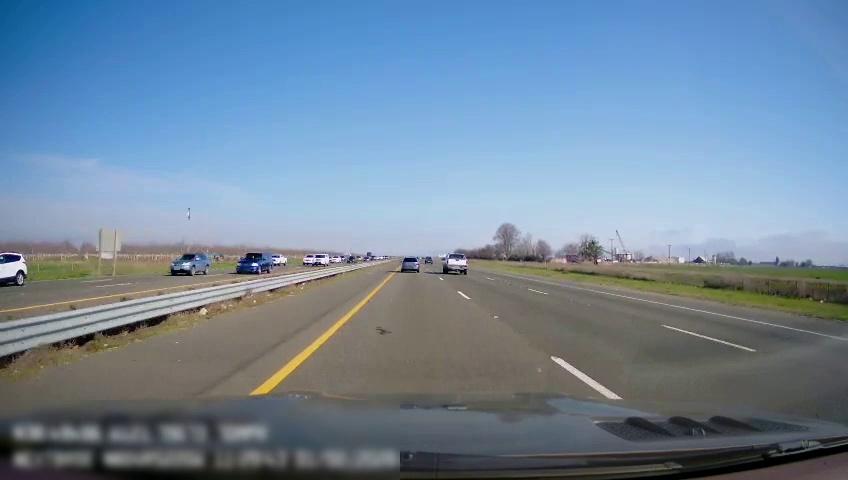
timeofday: Day
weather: Sunny
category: Drivable Space
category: Drivable Space
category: Vehicles | SUV
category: Vehicles | SUV
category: Vehicles | Truck
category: Vehicles | SUV
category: Vehicles | SUV
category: Vehicles | SUV
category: Vehicles | SUV
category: Vehicles | SUV
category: Vehicles | SUV
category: Vehicles | Truck
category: Lanes | Current Lane
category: Lanes | Current Lane
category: Lanes | Alternate Lane
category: Lanes | Alternate Lane
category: Lanes | Opposite Lane
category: Lanes | Opposite Lane
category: Lanes | Opposite Lane